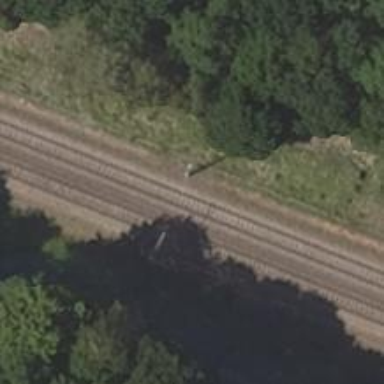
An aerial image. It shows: Milestone along the railway track with catenary mast.